You are looking at the wavelet scalogram of a bearing's acceleration signal. Based on the visible evidence, which condition applies: normal, inner_race, outer_race, ball?
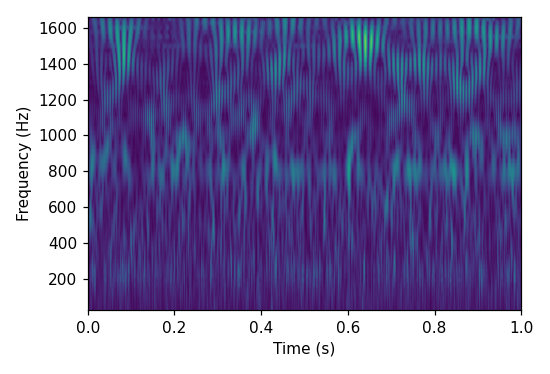
Answer: normal